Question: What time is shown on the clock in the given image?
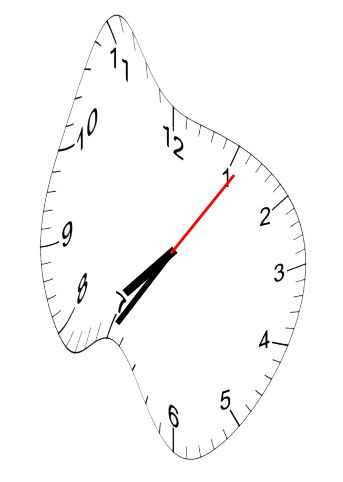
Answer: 07:35:06